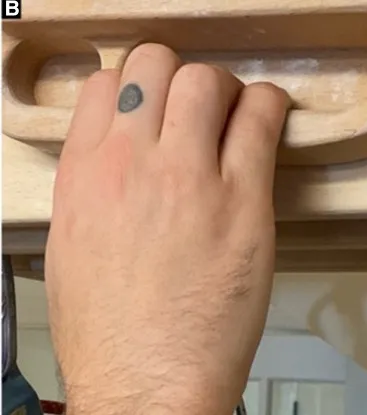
(B) Right hand hanging on a fingerboard for comparison.
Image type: medical_photograph (skin_photograph)